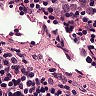
Metastatic tissue present: yes